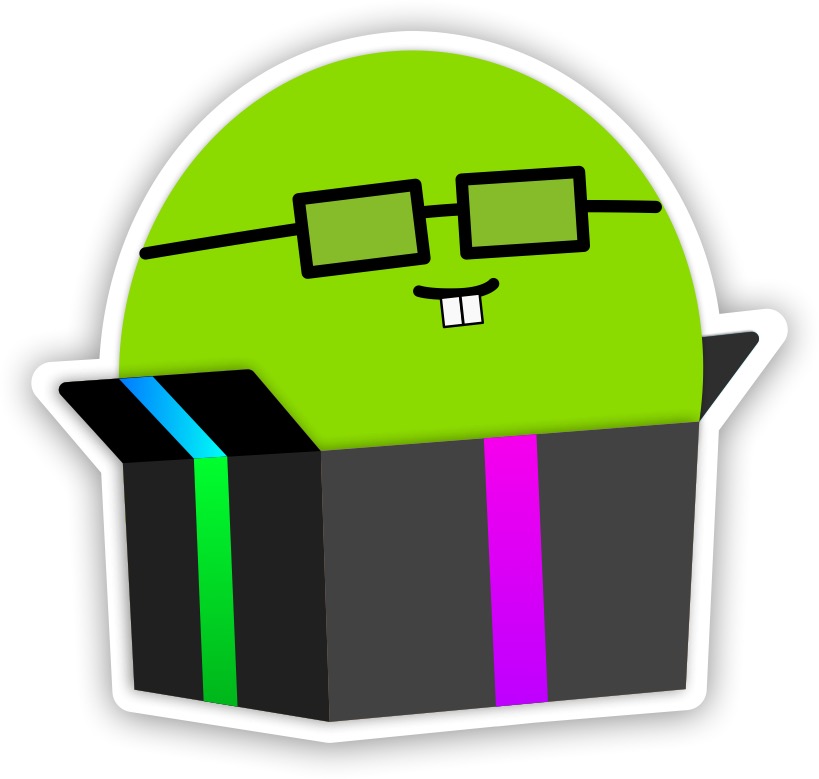
Label: green